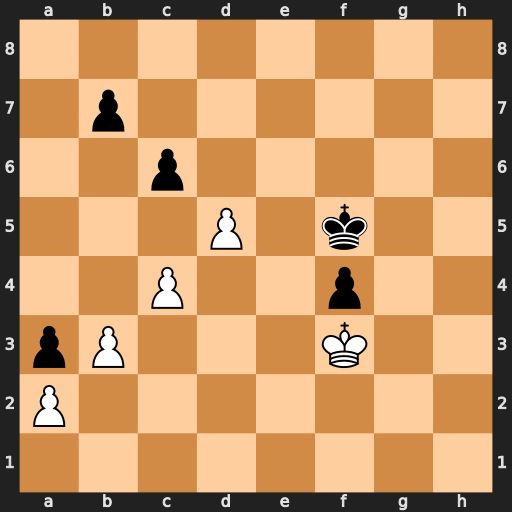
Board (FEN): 8/1p6/2p5/3P1k2/2P2p2/pP3K2/P7/8
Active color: w
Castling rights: -
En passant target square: -
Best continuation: d6 Ke6 c5 b6 b4